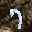
Label: 7